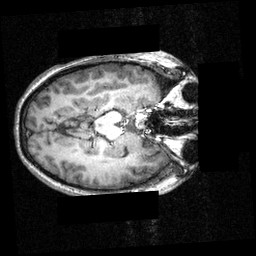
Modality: T1w
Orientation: axial
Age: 16
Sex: female
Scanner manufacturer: siemens
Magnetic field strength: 3.951 T
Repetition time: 1.5 s
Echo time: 0.00335 s